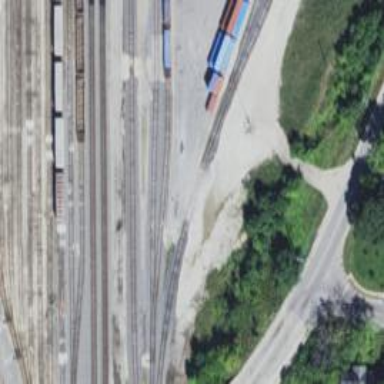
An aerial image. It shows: Railway yard used for servicing trains.